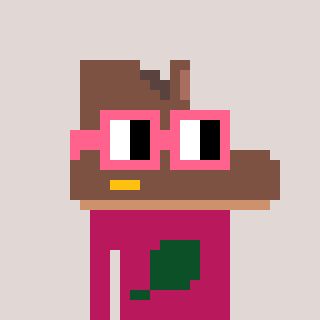
a pixel art character with square pink glasses, a boot-shaped head and a darkpink-colored body on a warm background